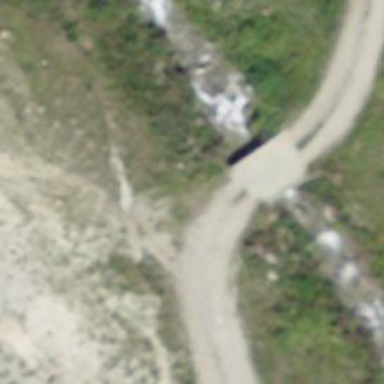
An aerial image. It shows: Gravel track with track type of grade3.